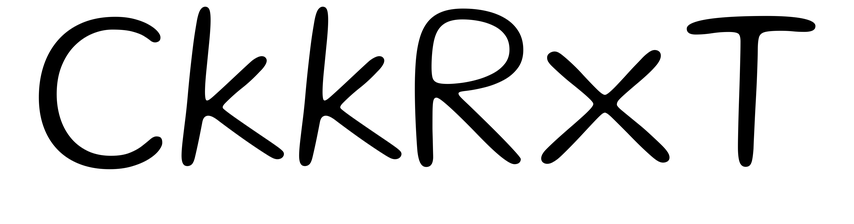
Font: Gluten_ExtraLight